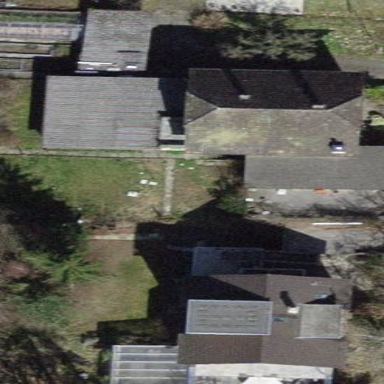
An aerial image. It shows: Half-hipped roof house.